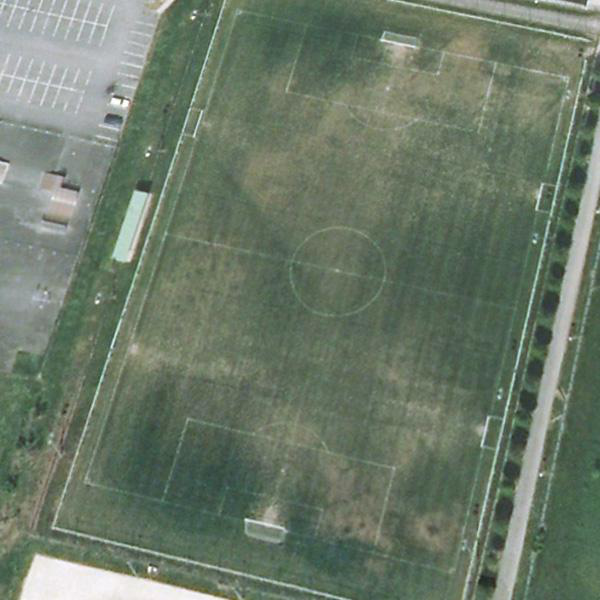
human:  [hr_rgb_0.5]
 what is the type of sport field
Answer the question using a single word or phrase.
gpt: football field